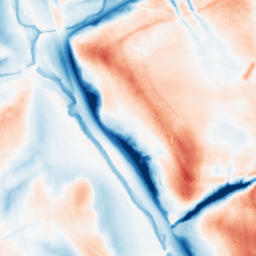
Category: classical
Decomposition family: gaussian_anisotropic
Decomposition parameters: sigma_x: 20
sigma_y: 10
Upsampling method: regularized
Upsampling parameters: scale: 4
lambda_reg: 0.001
Upsampling scale: 4